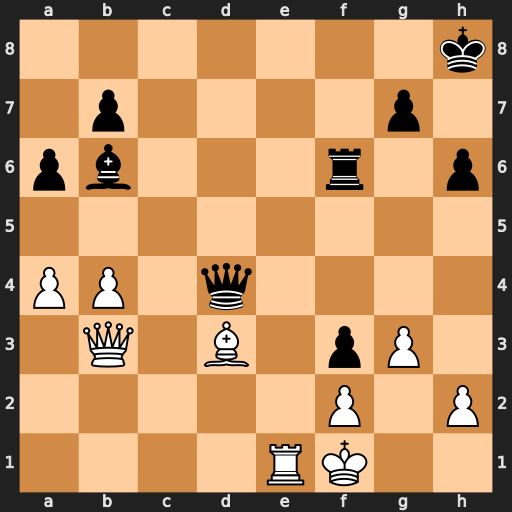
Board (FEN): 7k/1p4p1/pb3r1p/8/PP1q4/1Q1B1pP1/5P1P/4RK2
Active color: w
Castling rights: -
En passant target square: -
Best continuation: Re8+ Rf8 Rxf8#